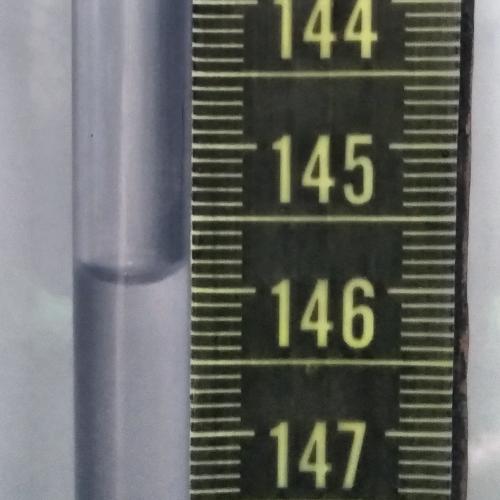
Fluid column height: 145.9 cm